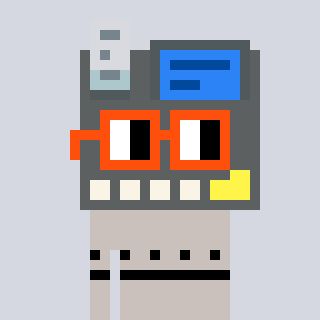
a pixel art character with square orange glasses, a cash register-shaped head and a foggrey-colored body on a cool background